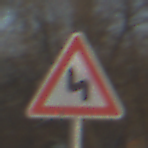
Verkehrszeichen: DoppelkurveZunaechstLinks
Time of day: MorningAfternoon
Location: Outdoor (Suburban)
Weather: PartlyCloudy
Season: NotSpecified
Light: Natural